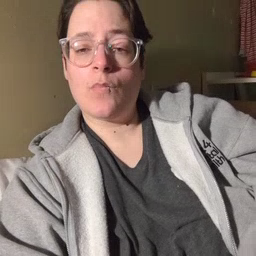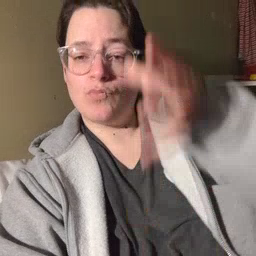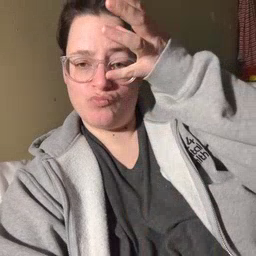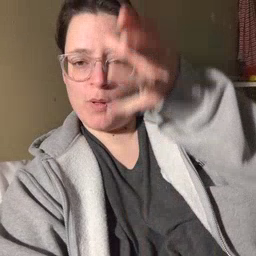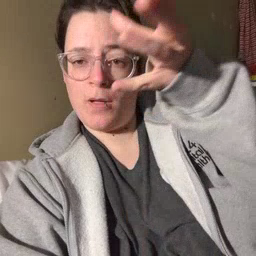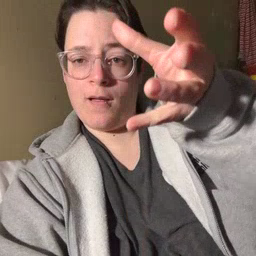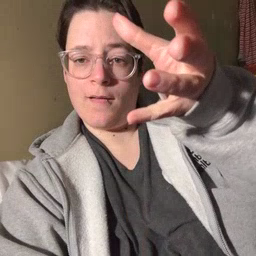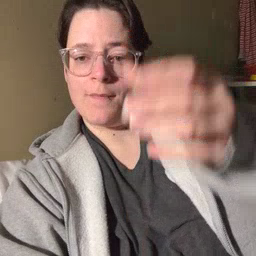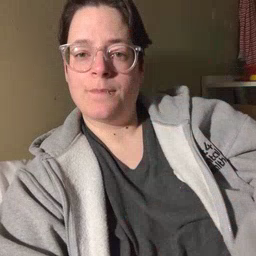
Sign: grandpa